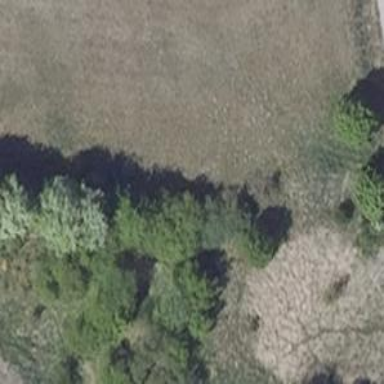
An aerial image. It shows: Row of deciduous broadleaved trees.